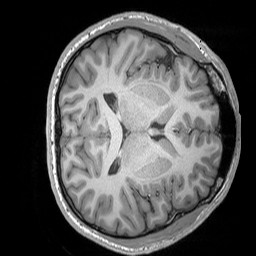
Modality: T1w
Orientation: axial
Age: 18
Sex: male
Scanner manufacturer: siemens
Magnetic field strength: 3 T
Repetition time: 1.9 s
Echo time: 0.00252 s